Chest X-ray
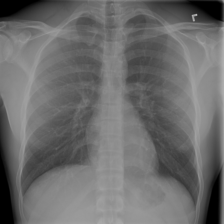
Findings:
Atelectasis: negative
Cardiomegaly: negative
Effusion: negative
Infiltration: negative
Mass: negative
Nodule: negative
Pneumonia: negative
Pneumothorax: negative
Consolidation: negative
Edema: negative
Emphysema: negative
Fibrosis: negative
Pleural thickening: negative
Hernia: negative